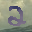
Label: 2